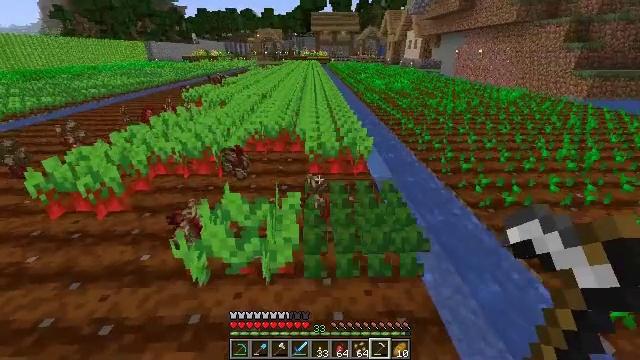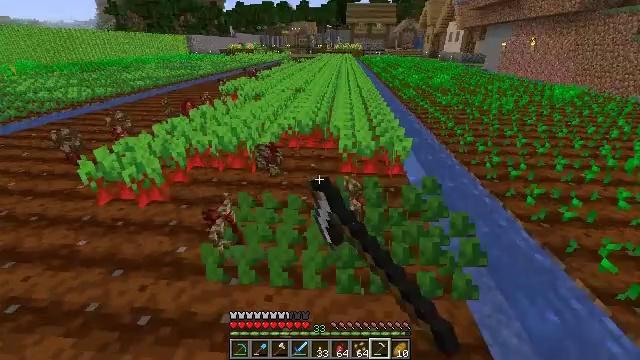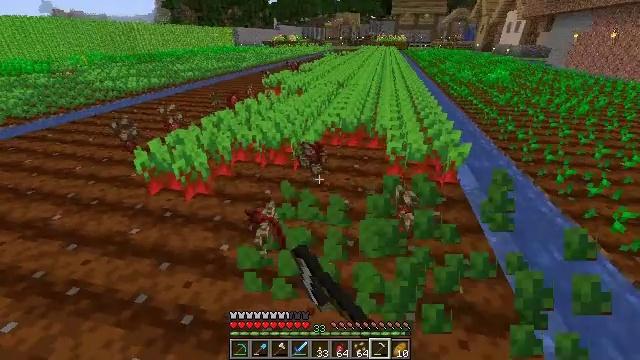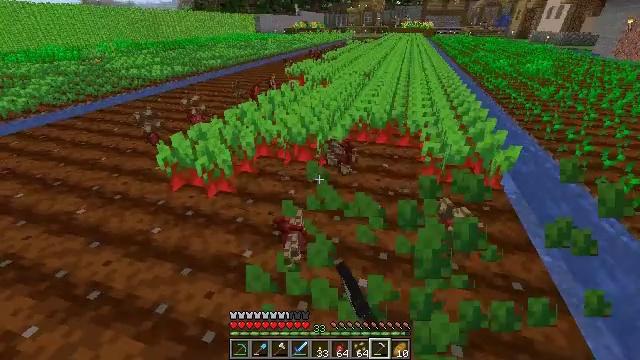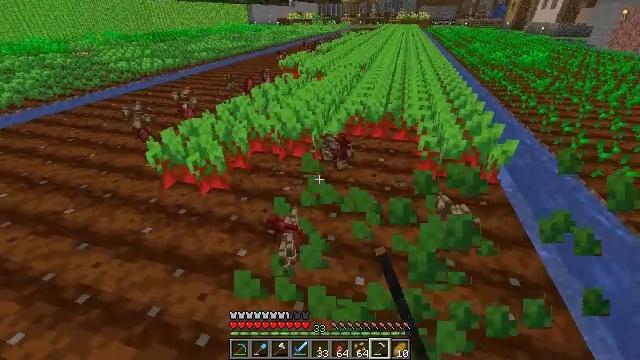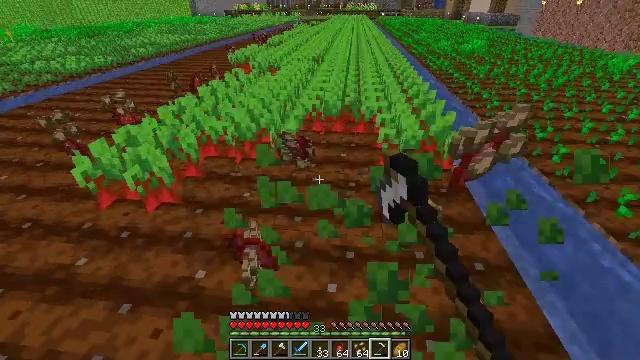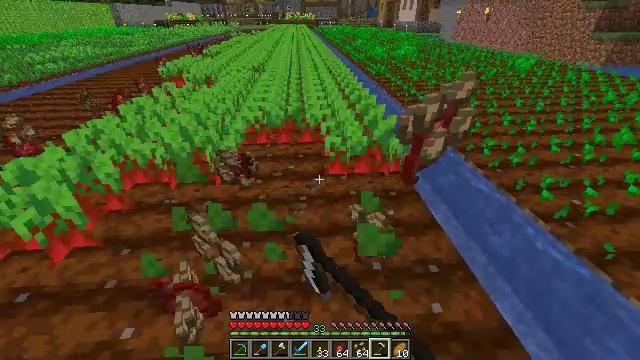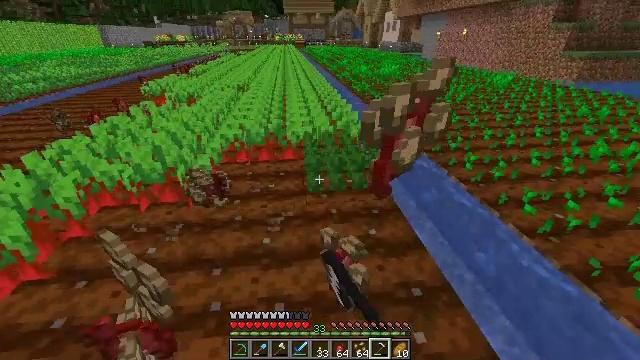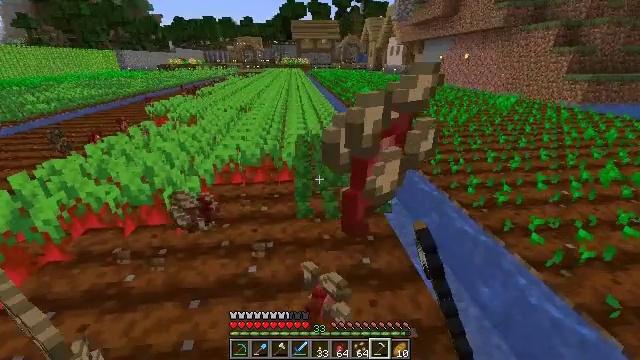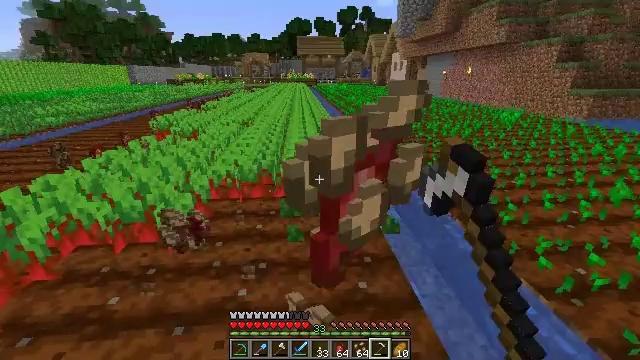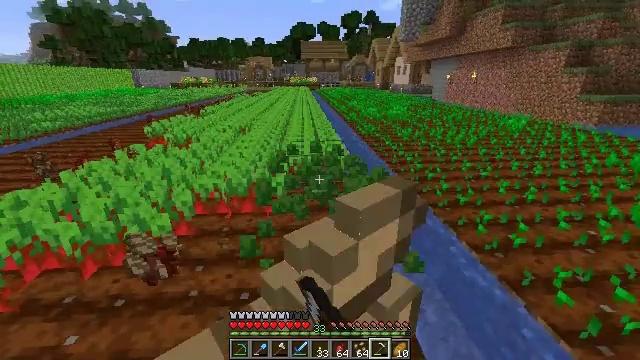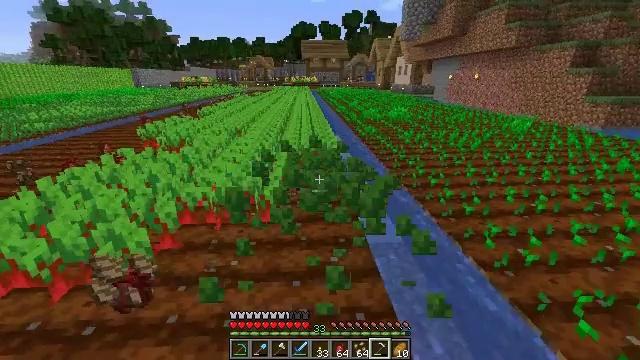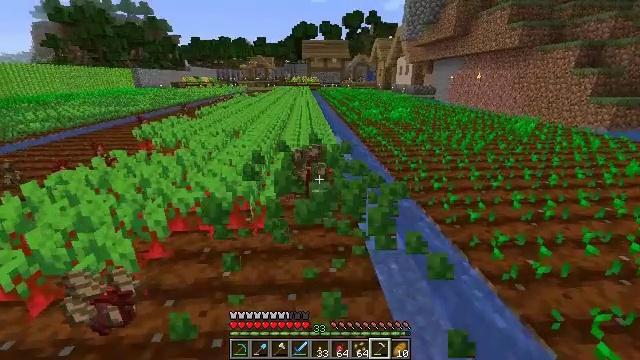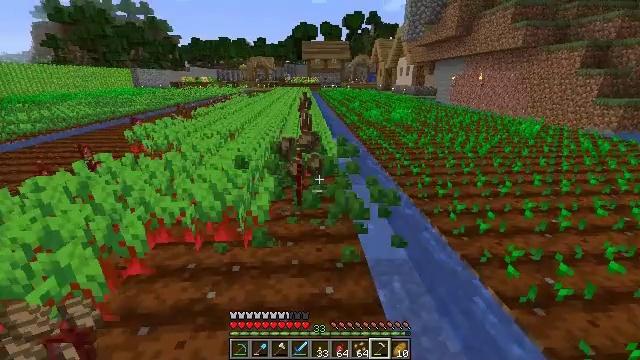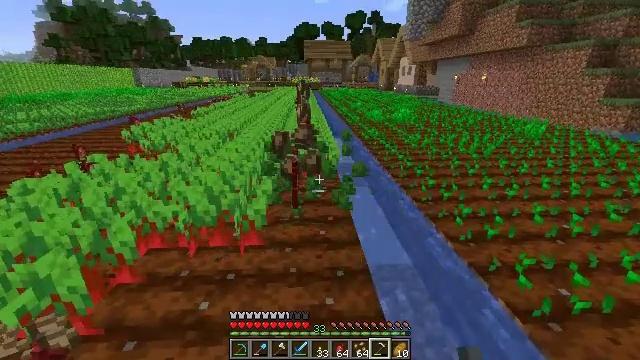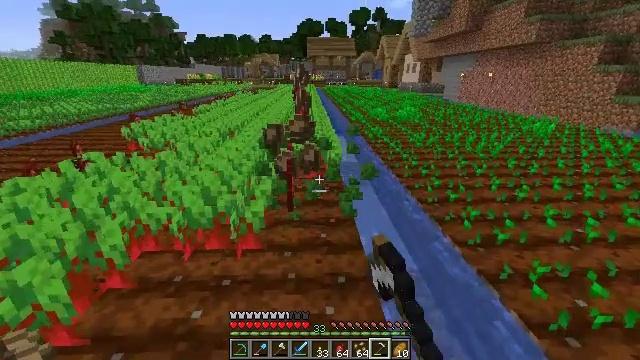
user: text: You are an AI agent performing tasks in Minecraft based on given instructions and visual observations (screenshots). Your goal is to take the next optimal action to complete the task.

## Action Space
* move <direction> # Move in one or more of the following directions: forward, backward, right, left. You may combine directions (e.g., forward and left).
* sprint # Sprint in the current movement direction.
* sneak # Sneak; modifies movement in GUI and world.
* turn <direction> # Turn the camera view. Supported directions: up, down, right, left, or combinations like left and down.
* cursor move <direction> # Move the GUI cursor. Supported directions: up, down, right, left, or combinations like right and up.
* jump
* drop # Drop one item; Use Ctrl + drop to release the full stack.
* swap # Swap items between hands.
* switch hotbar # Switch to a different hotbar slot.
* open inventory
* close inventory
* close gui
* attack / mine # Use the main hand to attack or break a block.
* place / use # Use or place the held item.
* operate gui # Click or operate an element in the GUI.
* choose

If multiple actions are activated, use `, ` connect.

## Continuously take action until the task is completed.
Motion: motion action
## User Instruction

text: Harvest the mature beetroots.
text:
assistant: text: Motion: move forward and move left, turn left and down, attack / mine
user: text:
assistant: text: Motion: move forward and move left, turn left and down, attack / mine
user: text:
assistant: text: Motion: move forward and move left, turn left and down, attack / mine
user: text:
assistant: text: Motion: move forward and move right, turn right and down, attack / mine
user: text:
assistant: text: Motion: move forward and move right, turn right and down, attack / mine
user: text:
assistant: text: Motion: move right, turn right and up, attack / mine
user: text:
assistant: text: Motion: move forward and move right, turn right and up, attack / mine
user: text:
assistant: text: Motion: move forward and move right, turn left and up, attack / mine
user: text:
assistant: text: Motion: move forward, turn left and up, attack / mine
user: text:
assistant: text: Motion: move forward, attack / mine
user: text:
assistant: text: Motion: move forward, attack / mine
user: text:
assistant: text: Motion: move forward, attack / mine
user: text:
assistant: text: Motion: move forward, attack / mine
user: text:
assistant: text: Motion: move forward, attack / mine
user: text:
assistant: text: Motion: move forward and move right, attack / mine
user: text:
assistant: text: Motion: move forward and move right, turn left, attack / mine
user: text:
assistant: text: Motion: move forward and move right, turn left, attack / mine
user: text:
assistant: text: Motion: move forward and move right, turn left, attack / mine
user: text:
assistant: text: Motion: move forward and move left, turn left, attack / mine
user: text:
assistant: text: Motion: move forward and move left, turn left and down, attack / mine
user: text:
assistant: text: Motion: move forward and move left, turn left, attack / mine
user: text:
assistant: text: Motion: move forward and move left, turn left, attack / mine
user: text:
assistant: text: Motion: move forward and move left, turn left, attack / mine
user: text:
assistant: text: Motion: move forward and move left, turn left, attack / mine
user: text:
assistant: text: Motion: move forward and move left, attack / mine
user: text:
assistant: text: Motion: move forward and move left, attack / mine
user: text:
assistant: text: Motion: move forward and move left, turn right, attack / mine
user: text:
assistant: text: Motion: move forward and move left, turn right and up, attack / mine
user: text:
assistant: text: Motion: move forward and move left, turn right, attack / mine
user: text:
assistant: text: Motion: move forward and move left, turn right, attack / mine